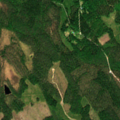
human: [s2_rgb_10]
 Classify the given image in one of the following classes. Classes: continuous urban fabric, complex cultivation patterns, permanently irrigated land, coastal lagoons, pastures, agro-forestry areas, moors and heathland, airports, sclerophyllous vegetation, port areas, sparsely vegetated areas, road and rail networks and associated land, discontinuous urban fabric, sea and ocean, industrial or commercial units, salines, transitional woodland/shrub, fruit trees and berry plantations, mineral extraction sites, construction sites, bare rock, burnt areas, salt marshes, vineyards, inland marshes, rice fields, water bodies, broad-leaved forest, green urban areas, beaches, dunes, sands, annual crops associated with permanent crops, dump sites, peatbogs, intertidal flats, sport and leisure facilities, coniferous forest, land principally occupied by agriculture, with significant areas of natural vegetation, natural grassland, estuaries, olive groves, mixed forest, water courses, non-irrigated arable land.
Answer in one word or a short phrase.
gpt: coniferous forest, mixed forest, transitional woodland/shrub